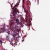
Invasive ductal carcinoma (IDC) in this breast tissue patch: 0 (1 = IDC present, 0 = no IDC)